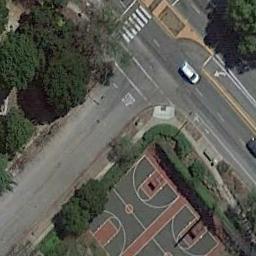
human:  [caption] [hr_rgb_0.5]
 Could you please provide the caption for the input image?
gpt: There are several basketball courts at the corner of the street .

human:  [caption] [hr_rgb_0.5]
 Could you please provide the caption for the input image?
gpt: Two basketball courts surrounded by the green belt and a road beside .

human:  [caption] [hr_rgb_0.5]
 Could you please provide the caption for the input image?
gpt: There are two basketball courts between two road .

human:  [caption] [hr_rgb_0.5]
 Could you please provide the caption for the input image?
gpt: The basketball courts are surrounded by the roads,With some trees nearby .

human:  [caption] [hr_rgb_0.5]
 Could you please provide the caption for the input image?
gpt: There are cars on the roads next to two basketball courts .